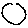
Label: circle